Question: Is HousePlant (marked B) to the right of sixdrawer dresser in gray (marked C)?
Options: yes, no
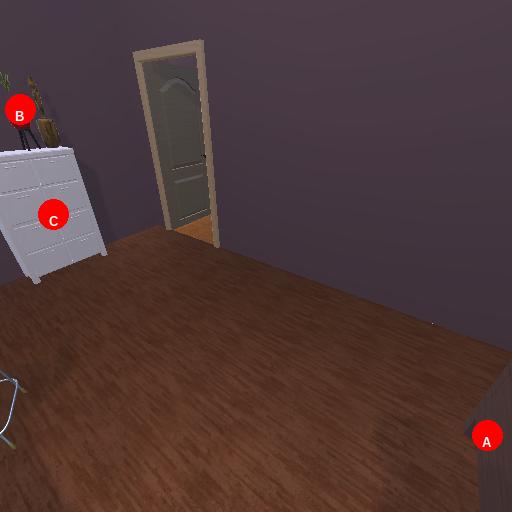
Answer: yes